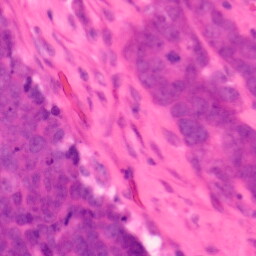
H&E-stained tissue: Colon